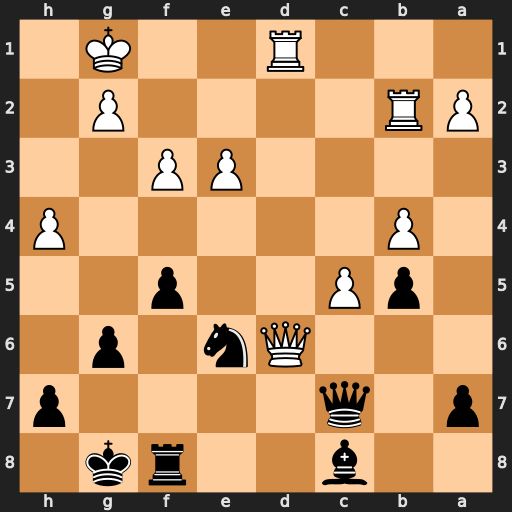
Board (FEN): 2b2rk1/p1q4p/3Qn1p1/1pP2p2/1P5P/4PP2/PR4P1/3R2K1
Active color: b
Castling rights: -
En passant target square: -
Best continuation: Rd8 Rbd2 Rxd6